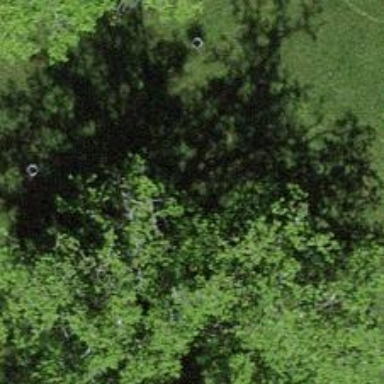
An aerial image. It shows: Row of trees in natural setting.